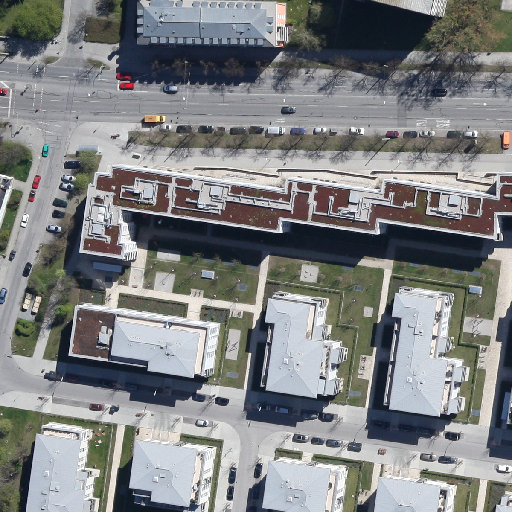
Referring expression: car in the parking area